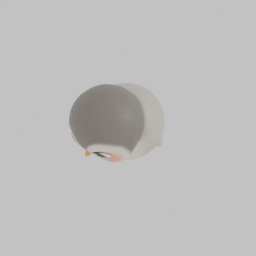
Label: animals